Interaction volume radius: 5 \u00c5
Interaction volume height: 10 \u00c5
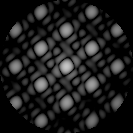
Disorder parameter: 0.04774